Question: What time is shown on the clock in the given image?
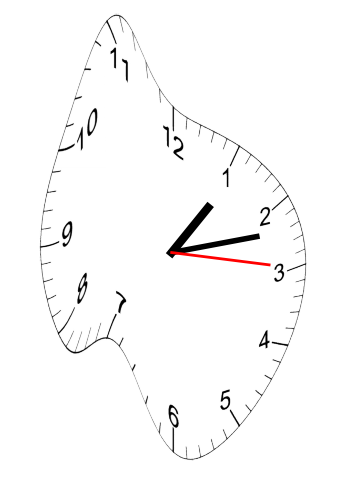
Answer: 01:12:15